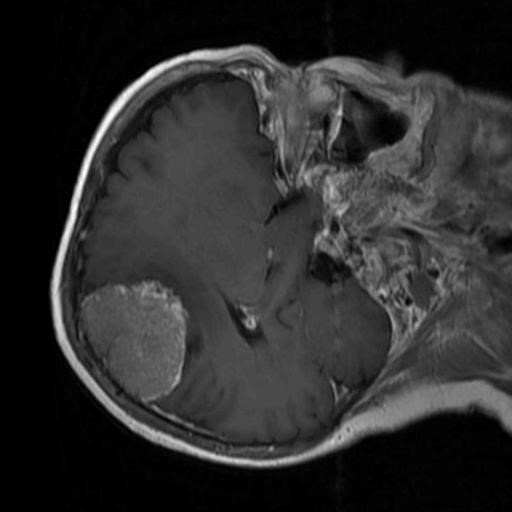
Label: brain_menin